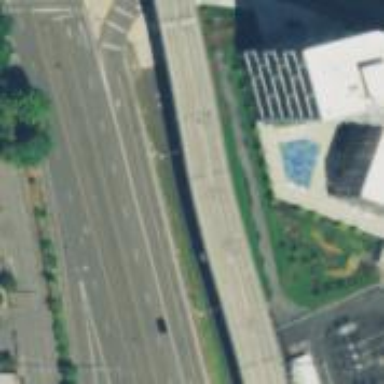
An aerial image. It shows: Bridge over busway with embedded light rail tracks.